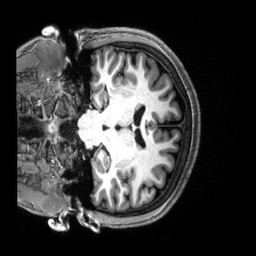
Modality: T1w
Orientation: coronal
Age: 21
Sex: female
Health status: healthy
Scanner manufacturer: siemens
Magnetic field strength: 3 T
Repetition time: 2.5 s
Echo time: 0.00222 s